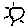
Label: sun